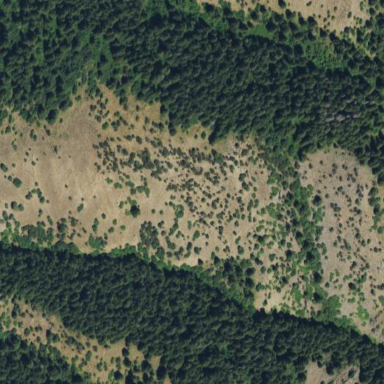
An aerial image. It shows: Patch of scrub vegetation.